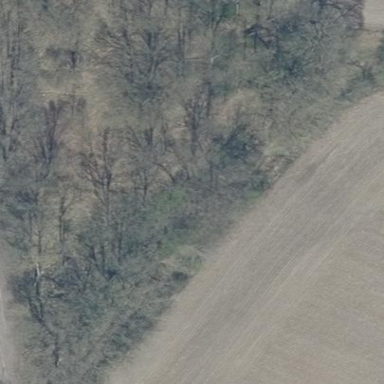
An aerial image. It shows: Forest area.